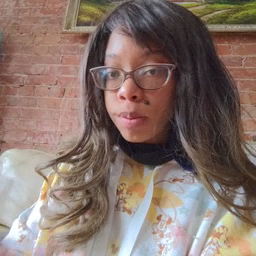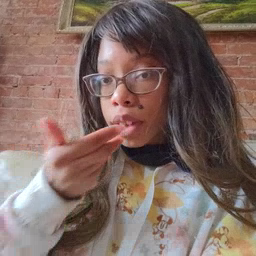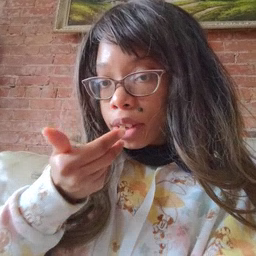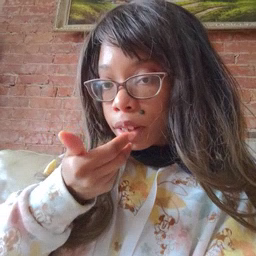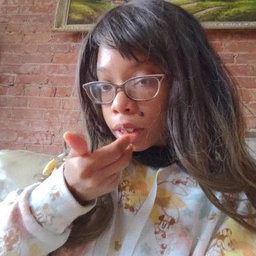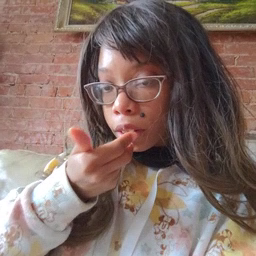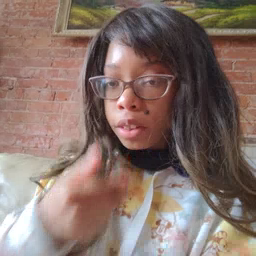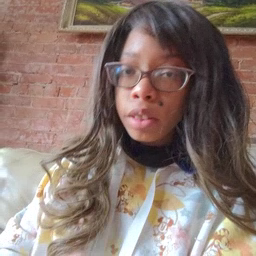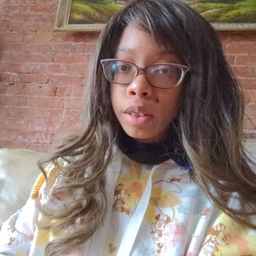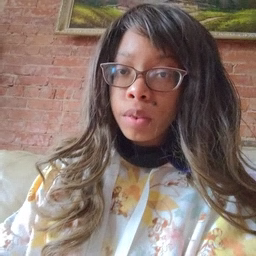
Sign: pizza